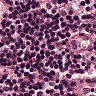
Metastatic tissue present: no